Brain MRI, t1w sequence, axial 2D slice.
Patient: age 28, sex M, weight 95 kg, height 1.95 m
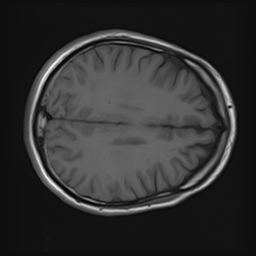